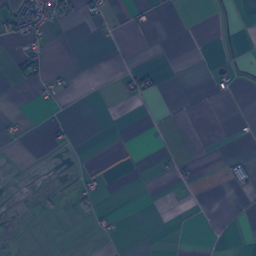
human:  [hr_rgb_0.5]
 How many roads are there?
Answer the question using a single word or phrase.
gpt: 84

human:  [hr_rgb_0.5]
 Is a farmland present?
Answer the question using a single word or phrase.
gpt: yes

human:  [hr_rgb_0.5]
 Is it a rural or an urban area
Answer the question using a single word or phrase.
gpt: rural

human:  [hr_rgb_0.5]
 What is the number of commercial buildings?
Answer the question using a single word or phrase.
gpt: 3

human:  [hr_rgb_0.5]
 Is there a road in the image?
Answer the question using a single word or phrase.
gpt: yes

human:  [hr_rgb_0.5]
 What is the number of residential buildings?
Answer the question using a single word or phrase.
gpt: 844

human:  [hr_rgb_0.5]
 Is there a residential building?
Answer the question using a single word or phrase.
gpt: yes

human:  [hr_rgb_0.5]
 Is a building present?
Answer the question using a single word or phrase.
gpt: yes

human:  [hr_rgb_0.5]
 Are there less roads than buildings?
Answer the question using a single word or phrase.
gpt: yes

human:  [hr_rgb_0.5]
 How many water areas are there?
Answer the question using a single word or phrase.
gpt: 9

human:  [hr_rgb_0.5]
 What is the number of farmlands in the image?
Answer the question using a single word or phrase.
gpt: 66

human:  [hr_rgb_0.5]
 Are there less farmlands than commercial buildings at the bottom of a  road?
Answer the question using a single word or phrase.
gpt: no

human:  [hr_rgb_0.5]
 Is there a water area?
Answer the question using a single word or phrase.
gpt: yes

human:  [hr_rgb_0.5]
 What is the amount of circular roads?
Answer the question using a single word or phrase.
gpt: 0

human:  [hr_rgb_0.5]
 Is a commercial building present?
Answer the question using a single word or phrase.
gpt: yes

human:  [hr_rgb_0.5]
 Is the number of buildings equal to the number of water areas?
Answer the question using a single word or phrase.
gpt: no

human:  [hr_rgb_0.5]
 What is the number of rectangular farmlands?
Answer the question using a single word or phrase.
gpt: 9

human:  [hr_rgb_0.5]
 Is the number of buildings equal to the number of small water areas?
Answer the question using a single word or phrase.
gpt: no

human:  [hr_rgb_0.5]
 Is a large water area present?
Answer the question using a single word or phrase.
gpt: yes

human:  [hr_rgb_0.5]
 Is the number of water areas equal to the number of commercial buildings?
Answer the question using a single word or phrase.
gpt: no

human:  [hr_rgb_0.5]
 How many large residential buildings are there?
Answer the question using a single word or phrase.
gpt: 1

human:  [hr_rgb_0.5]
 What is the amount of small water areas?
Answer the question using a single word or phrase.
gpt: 2

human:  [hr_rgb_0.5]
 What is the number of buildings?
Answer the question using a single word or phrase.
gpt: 426

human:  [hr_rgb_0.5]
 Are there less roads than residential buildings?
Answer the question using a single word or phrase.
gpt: yes

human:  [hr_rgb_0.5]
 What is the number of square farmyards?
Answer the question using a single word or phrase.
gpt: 0

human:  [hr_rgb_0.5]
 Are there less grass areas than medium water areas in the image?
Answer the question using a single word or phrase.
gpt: no

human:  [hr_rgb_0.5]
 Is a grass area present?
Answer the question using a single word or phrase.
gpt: yes

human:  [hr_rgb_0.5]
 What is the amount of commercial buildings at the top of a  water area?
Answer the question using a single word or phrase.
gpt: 2

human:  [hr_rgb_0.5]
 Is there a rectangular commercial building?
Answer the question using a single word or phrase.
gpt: yes

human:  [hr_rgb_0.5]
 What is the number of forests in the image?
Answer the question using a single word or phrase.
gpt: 21

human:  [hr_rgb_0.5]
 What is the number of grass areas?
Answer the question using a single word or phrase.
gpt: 55

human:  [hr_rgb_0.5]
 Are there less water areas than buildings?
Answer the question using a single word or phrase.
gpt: yes

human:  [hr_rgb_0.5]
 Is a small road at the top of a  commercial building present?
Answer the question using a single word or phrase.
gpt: yes

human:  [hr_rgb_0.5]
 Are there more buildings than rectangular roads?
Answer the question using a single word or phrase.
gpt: yes

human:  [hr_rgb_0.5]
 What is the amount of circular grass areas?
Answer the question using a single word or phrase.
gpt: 374

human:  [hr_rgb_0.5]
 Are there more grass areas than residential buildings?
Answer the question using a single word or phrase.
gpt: no

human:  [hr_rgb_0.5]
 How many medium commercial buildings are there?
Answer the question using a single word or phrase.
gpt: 0

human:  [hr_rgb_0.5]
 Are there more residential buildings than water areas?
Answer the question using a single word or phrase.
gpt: yes

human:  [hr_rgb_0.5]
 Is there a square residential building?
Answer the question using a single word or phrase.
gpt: yes

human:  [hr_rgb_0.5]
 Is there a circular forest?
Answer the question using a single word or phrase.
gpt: no

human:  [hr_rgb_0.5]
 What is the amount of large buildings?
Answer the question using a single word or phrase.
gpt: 1

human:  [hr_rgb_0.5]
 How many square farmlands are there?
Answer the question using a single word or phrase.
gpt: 0

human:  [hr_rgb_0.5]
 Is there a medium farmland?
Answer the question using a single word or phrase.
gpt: no

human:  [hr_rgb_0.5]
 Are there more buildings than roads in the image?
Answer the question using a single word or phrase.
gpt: yes

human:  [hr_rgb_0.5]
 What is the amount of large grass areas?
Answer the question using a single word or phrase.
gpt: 43

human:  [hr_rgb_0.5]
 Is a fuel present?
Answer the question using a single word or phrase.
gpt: yes

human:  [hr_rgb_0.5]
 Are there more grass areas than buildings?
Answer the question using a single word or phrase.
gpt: no

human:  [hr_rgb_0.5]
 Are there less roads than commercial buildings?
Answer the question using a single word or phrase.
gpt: no

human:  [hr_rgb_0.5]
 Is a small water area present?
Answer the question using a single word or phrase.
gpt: yes

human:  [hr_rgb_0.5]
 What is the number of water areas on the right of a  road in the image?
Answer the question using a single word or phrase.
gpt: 8

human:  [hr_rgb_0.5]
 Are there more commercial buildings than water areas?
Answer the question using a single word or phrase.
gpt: no

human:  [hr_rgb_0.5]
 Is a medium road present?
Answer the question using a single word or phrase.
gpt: no

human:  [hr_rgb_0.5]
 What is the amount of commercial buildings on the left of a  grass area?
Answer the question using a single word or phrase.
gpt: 3

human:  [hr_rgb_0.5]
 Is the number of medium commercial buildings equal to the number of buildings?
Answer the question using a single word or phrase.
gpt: no

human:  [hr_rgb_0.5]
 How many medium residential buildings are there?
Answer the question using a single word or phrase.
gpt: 2

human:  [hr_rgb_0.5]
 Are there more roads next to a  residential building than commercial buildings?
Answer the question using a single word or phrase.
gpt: yes

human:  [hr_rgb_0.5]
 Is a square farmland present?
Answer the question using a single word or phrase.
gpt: no

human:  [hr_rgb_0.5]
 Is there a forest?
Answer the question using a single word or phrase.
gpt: yes

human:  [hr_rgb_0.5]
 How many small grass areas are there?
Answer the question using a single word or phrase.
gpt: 7

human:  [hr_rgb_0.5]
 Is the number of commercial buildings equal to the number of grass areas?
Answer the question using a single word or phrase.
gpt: no

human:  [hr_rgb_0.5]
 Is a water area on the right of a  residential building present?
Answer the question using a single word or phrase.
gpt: yes

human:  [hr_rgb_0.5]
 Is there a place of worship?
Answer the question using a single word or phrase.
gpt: yes

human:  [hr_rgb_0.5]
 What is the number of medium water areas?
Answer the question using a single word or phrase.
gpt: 2

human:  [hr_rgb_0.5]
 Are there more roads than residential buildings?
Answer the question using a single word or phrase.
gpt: no